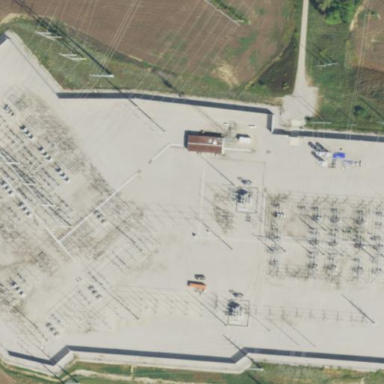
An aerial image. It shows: Power substation with transmission level designation. It is enclosed by fence.